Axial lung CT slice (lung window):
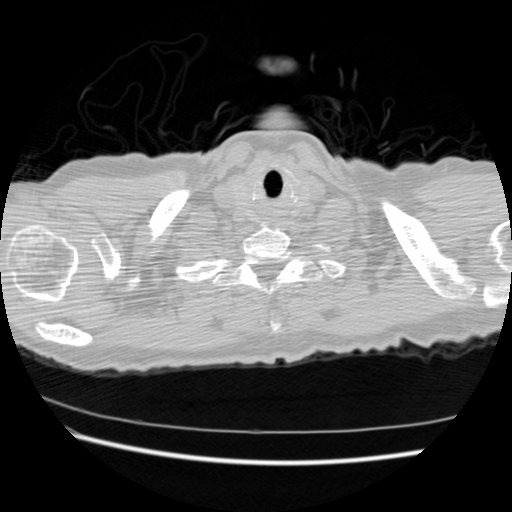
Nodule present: no